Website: macys
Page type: gifting
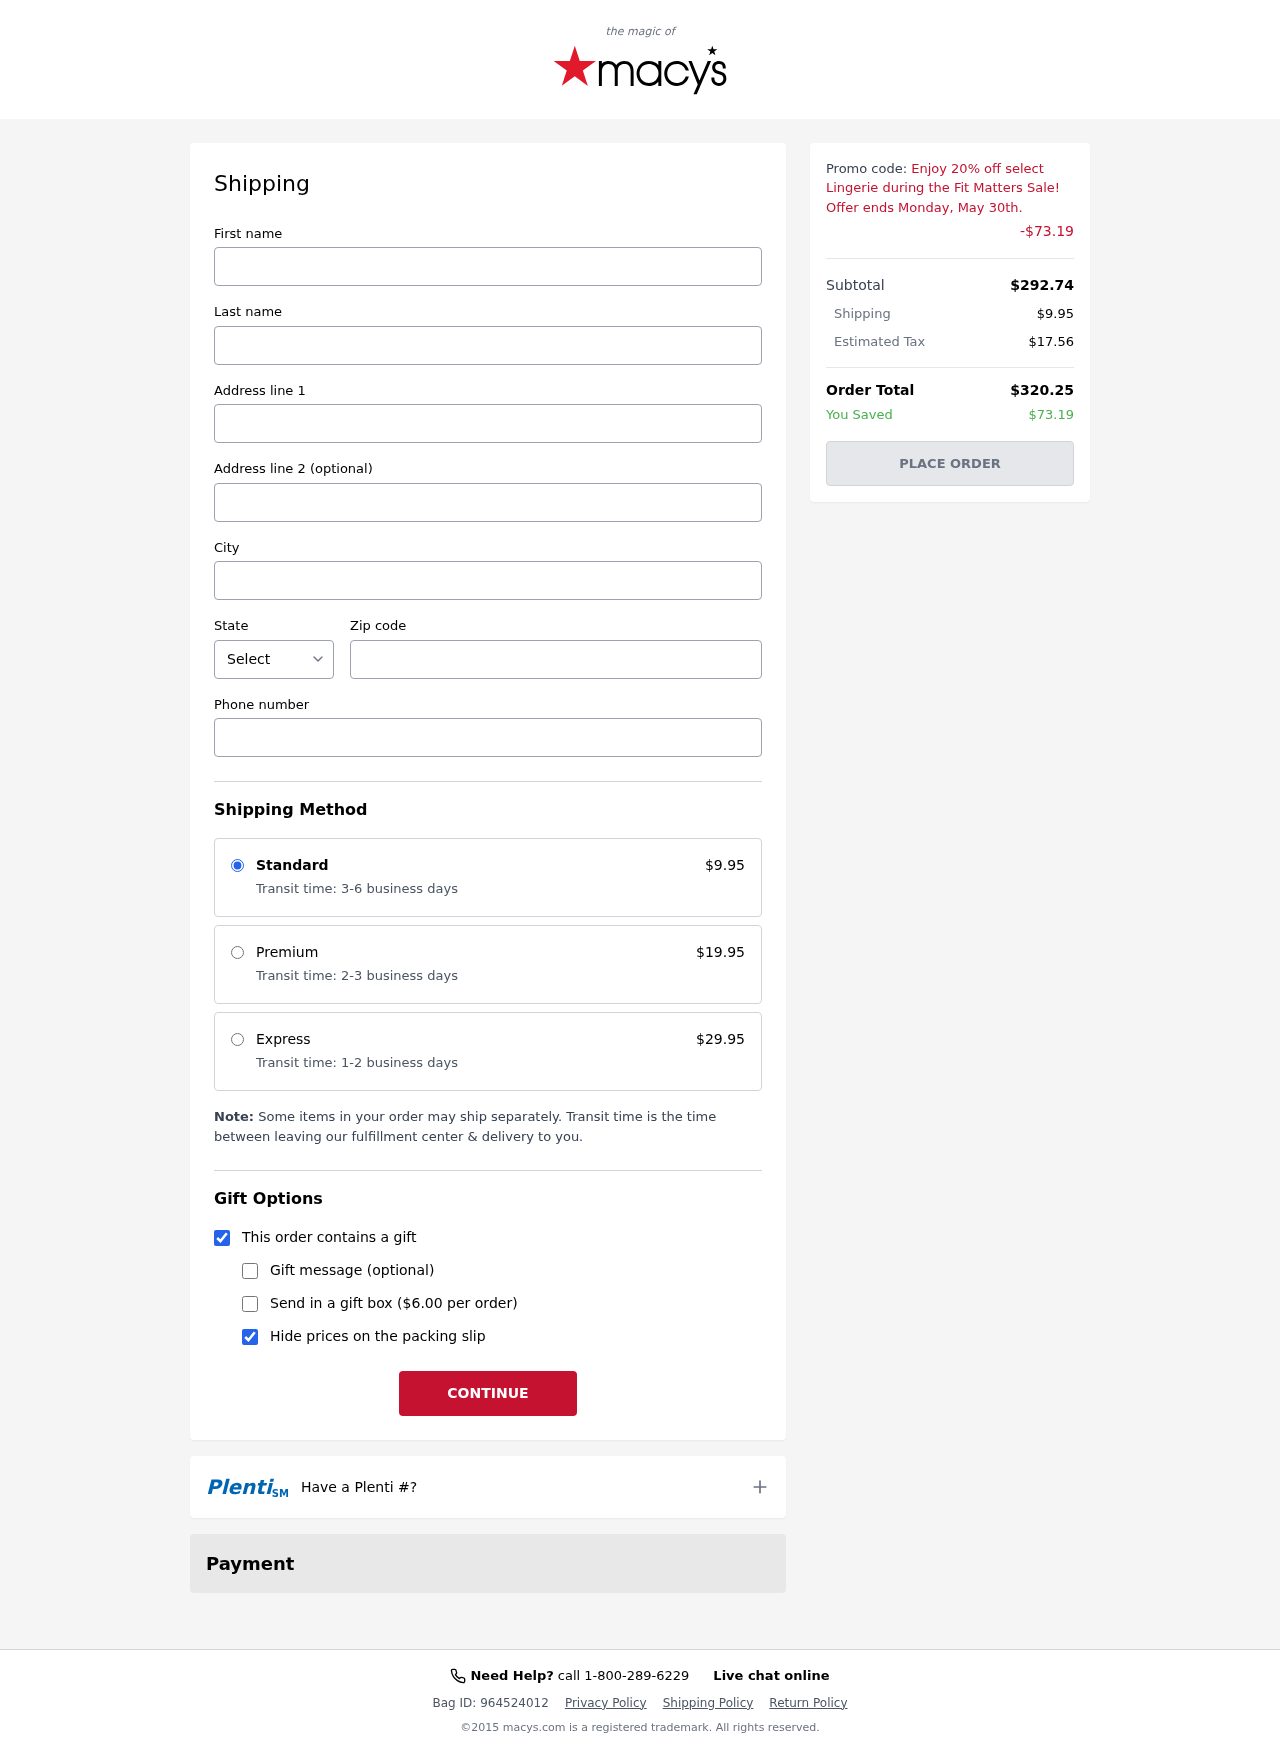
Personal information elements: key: PII_CITY
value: Eileenborough
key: PII_FIRSTNAME
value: Tamara
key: PII_LASTNAME
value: Howell
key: PII_PHONE
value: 7243110546
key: PII_POSTCODE
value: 46831
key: PII_STATE_ABBR
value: MO
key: PII_STREET
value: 13046 Moreno Villages Apt. 305
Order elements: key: ORDER_SHIPPING_COST
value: $9.95
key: ORDER_DISCOUNT
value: -$73.19
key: ORDER_SUBTOTAL
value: $292.74
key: ORDER_TAX
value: $17.56
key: ORDER_TOTAL
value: $320.25
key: ORDER_SAVINGS
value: $73.19